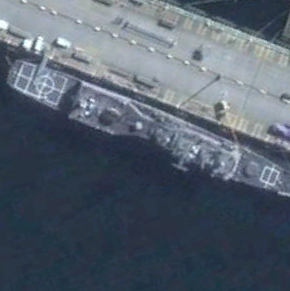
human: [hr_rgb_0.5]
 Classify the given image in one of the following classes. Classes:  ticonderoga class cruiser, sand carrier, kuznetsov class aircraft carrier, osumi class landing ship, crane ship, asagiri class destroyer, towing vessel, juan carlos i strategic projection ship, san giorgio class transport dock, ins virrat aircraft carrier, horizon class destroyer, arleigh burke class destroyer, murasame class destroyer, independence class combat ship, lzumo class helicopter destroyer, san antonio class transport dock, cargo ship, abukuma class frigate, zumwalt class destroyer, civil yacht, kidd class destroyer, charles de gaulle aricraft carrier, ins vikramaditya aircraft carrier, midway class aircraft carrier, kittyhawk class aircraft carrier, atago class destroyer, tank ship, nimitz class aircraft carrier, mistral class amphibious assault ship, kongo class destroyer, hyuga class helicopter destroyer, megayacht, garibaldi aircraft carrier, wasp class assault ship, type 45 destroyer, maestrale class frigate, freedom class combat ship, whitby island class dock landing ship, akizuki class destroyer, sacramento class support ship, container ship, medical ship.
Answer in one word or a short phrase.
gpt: Ticonderoga class cruiser